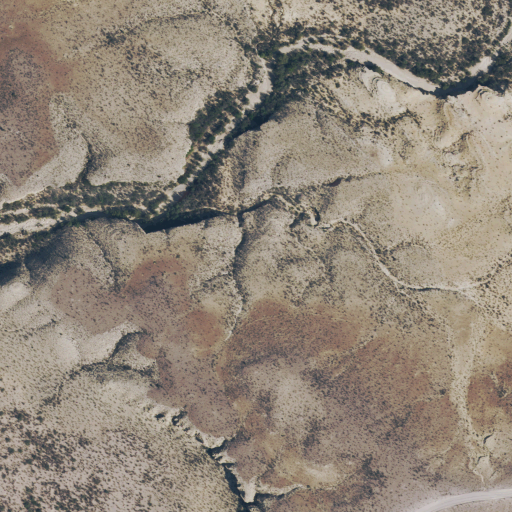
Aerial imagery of valley in Texas named Hale Draw containing only shrub